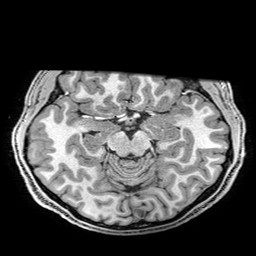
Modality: T1w
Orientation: coronal
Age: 20
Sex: male
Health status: healthy